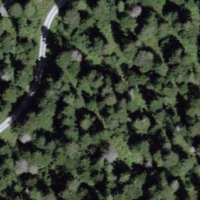
EUNIS habitat code: 43
Species observed at this site:
Gymnadenia conopsea